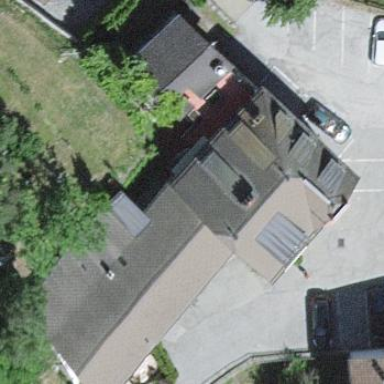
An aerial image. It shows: Restaurant building.